Interaction volume radius: 10 \u00c5
Interaction volume height: 40 \u00c5
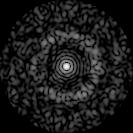
Disorder parameter: 0.8426